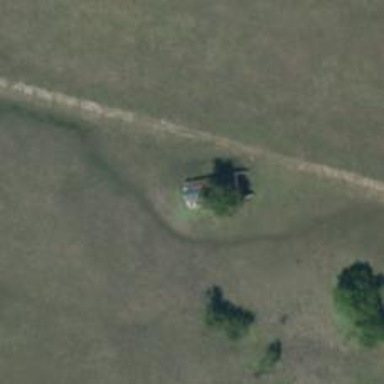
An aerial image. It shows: Military bunker for protection and defense.